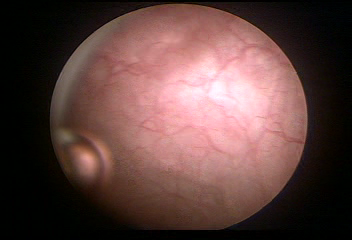
Modality: WLC
Class: Normal mucosa
Bladder cancer association: No